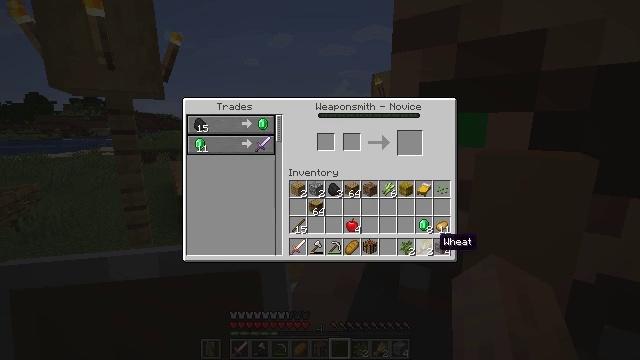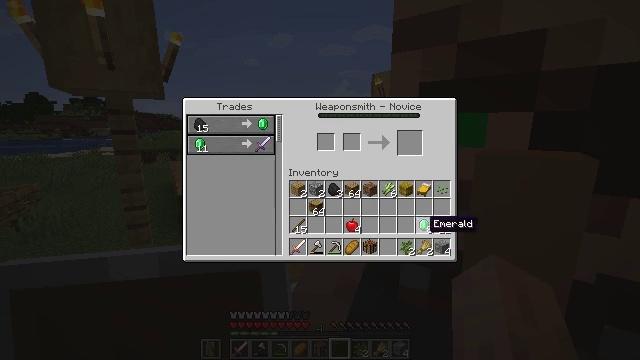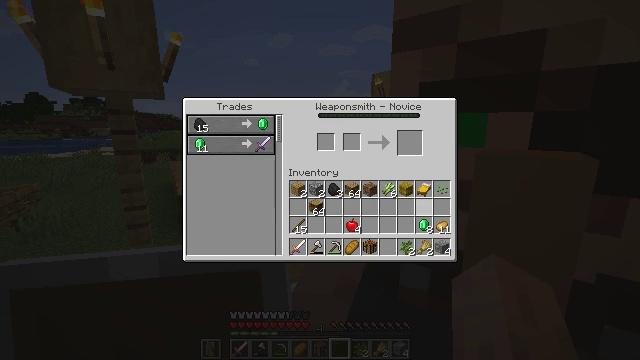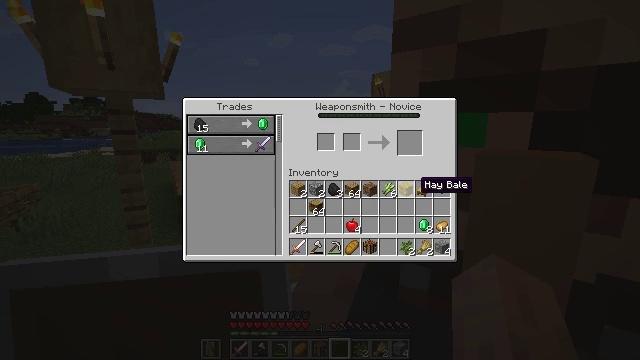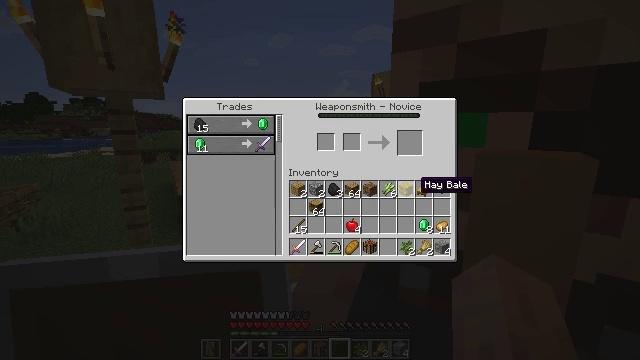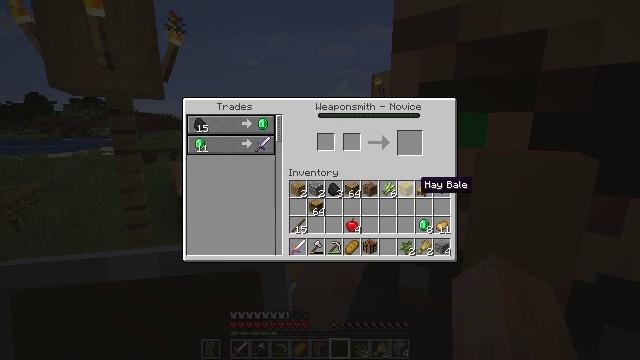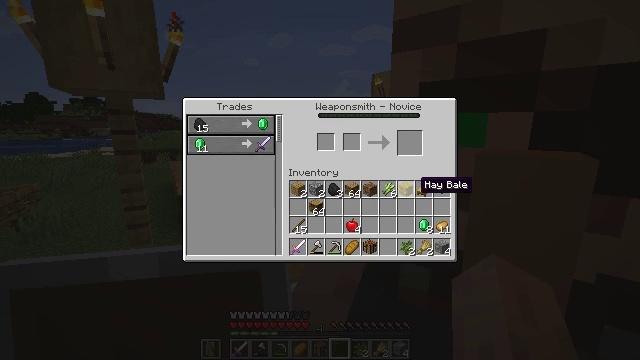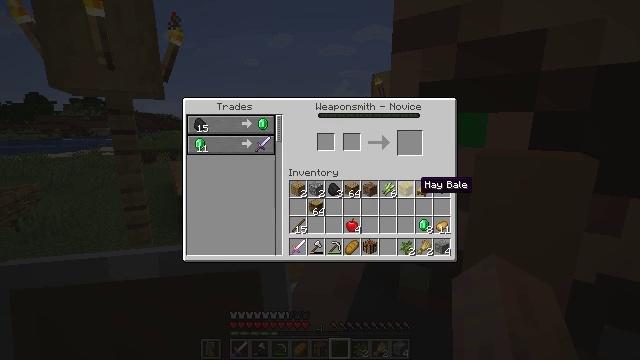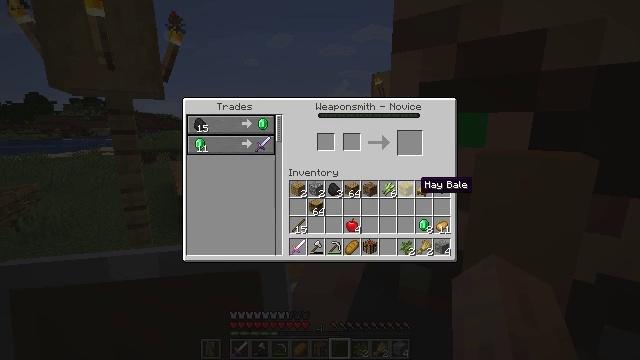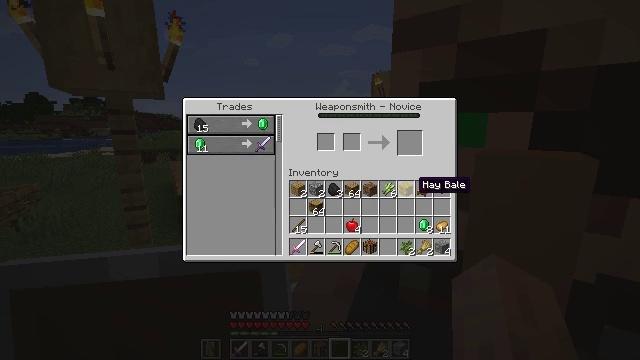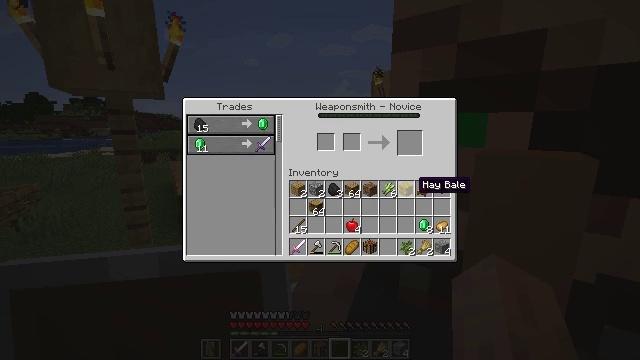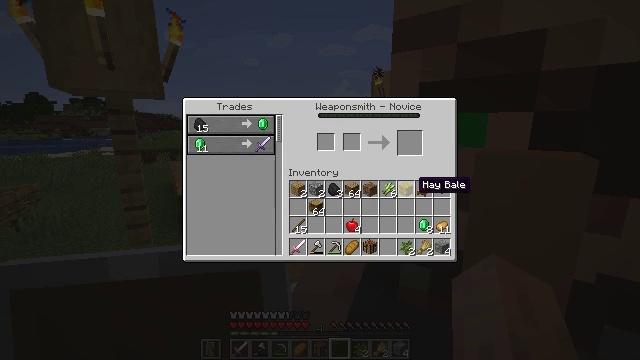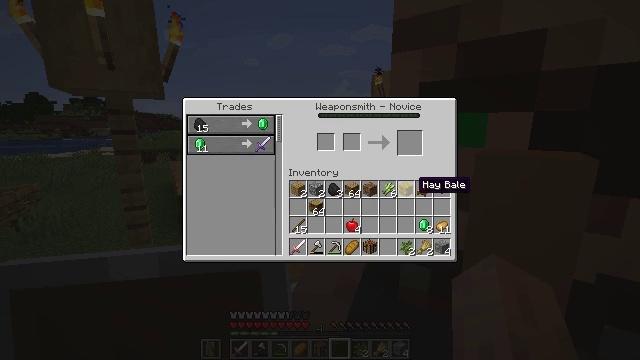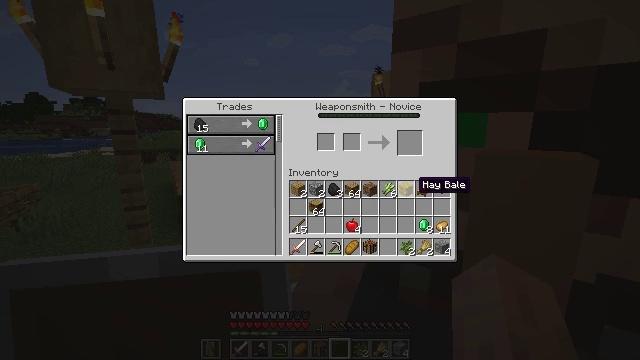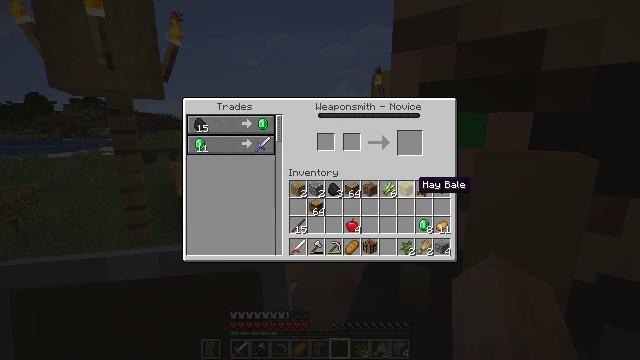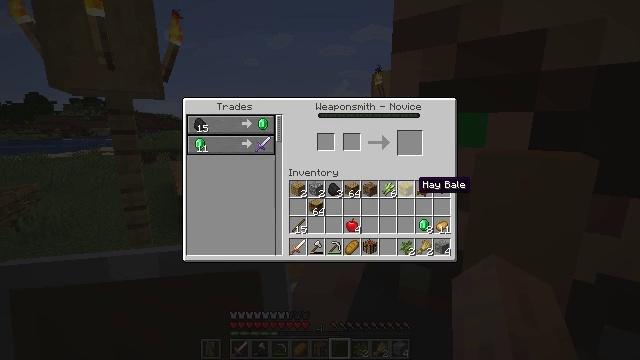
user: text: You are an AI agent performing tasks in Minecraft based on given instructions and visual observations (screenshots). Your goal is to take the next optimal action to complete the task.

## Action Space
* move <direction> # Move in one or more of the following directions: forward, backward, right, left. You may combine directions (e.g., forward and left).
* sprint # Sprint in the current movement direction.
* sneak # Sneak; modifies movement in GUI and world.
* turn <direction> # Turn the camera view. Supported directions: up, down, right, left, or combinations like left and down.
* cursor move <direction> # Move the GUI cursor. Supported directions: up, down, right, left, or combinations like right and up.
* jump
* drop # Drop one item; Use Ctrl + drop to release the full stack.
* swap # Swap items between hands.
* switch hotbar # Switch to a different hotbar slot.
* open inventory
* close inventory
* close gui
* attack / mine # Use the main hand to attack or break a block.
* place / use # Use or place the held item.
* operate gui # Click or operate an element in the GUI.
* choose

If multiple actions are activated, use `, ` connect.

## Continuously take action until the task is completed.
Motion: motion action
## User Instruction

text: Recycle the grindstone by mining it.
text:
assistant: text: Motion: cursor move left and up
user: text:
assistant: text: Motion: cursor move up
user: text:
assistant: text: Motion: cursor move up
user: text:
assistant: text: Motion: no_op
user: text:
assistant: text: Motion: no_op
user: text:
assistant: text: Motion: no_op
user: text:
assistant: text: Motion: no_op
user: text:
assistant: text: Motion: no_op
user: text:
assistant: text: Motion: no_op
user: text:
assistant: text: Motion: no_op
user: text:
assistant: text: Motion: no_op
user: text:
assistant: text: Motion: no_op
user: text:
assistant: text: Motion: no_op
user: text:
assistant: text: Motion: no_op
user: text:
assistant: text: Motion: no_op
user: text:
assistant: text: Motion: no_op
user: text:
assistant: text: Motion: no_op
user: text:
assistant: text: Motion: no_op
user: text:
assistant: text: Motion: no_op
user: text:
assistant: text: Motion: no_op
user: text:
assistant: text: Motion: no_op
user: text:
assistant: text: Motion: no_op
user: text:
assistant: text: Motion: no_op
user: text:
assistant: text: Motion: no_op
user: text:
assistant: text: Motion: no_op
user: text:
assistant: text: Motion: no_op
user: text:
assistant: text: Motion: no_op
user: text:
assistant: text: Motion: no_op
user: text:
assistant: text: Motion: no_op
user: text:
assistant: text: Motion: no_op